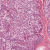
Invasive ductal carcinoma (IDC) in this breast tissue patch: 0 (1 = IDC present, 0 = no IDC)